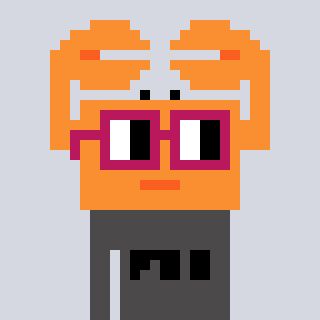
a pixel art character with square dark red glasses, a crab-shaped head and a grayscale-colored body on a cool background